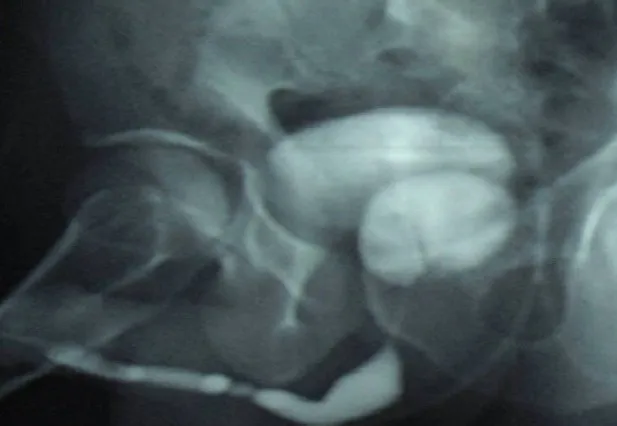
Urethral stenosis.
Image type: radiology (x_ray)